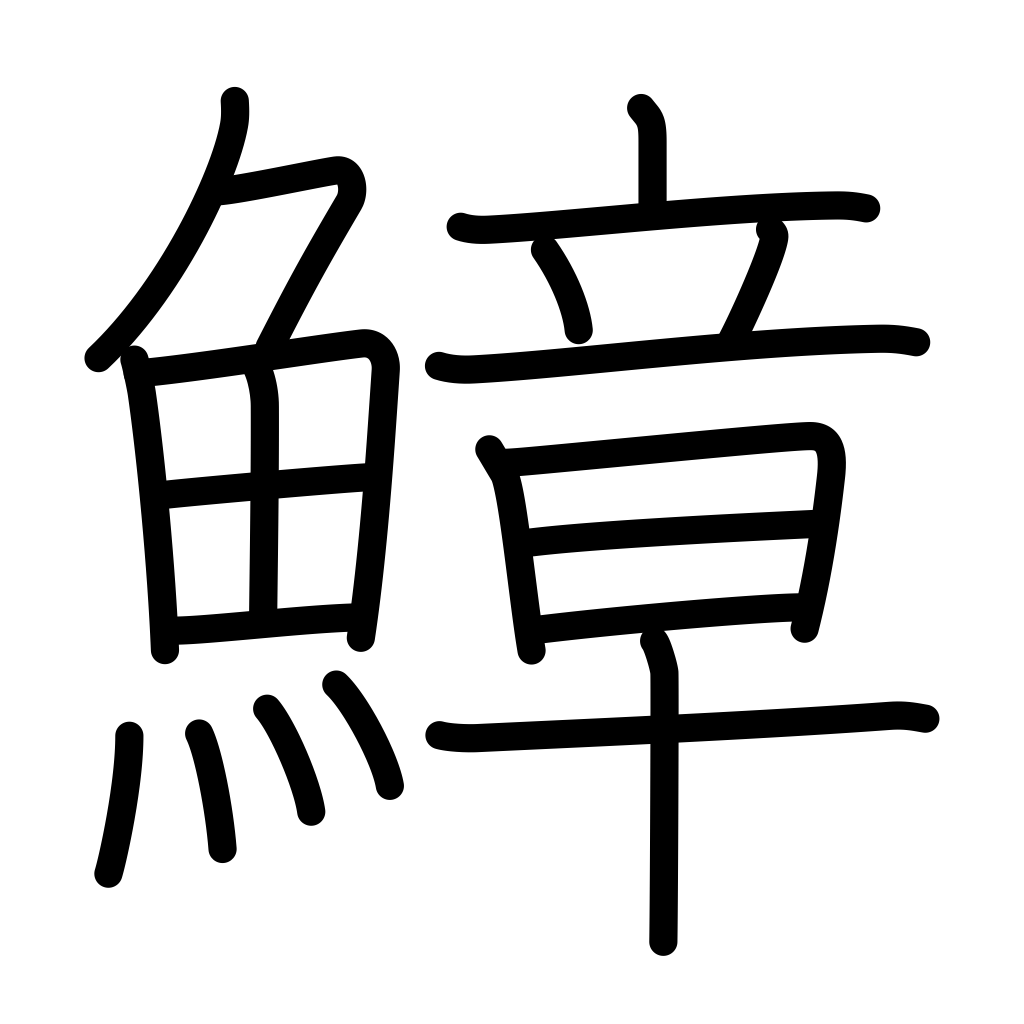
Meaning: octopus